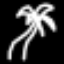
Label: palm tree